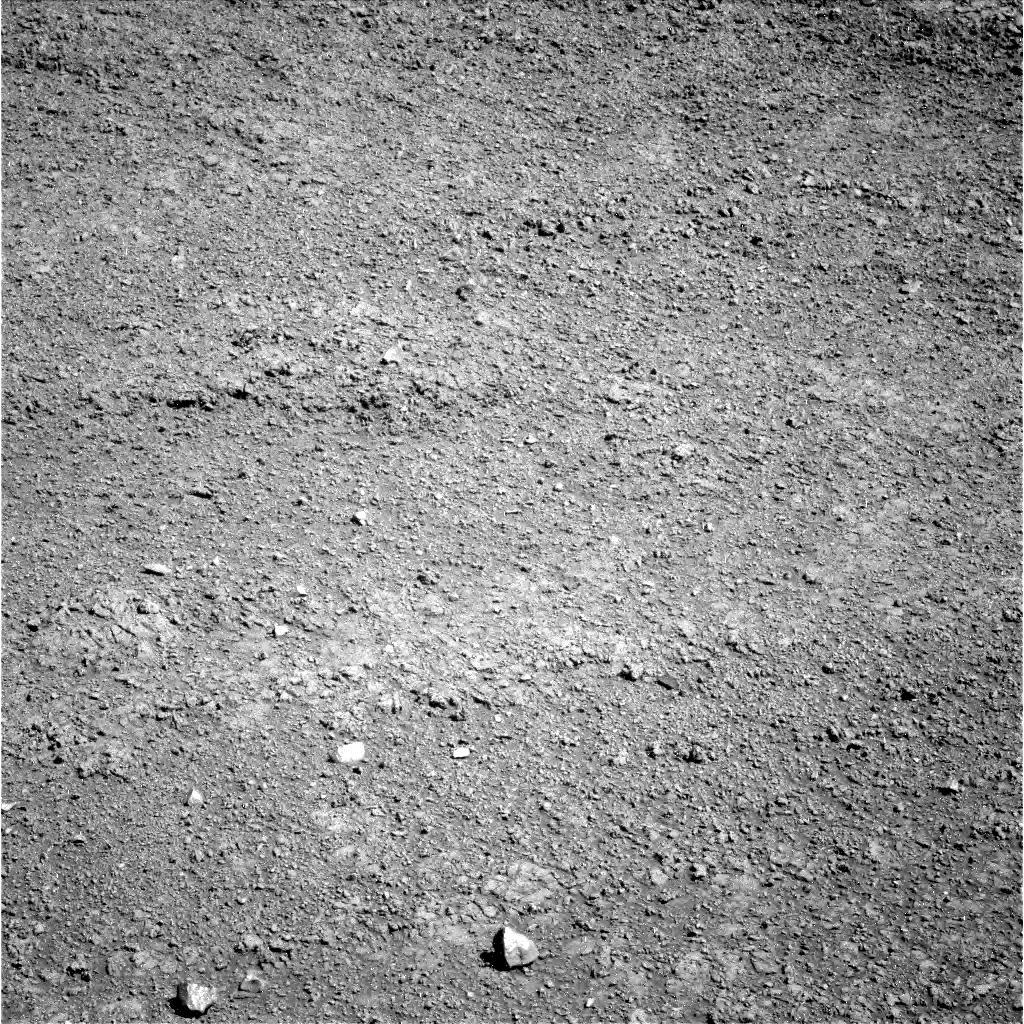
Terrain classes present: Gravel / Sand / Soil, Rock, Shadow